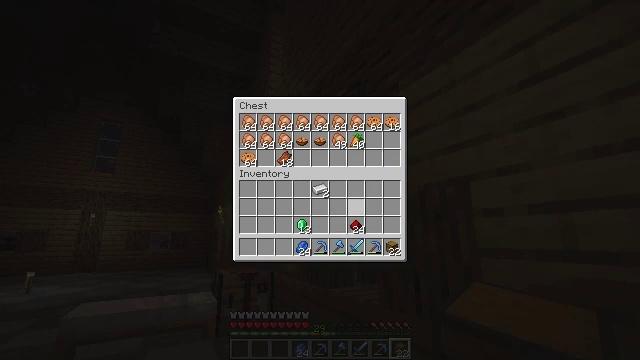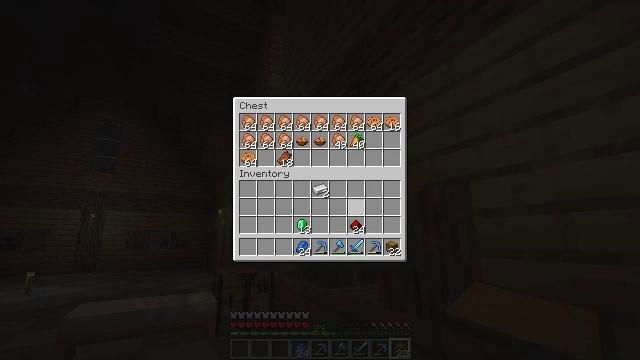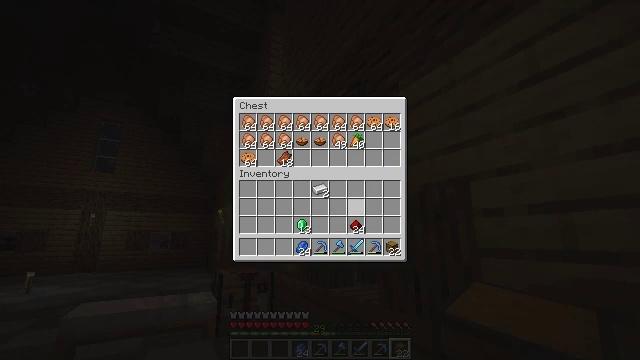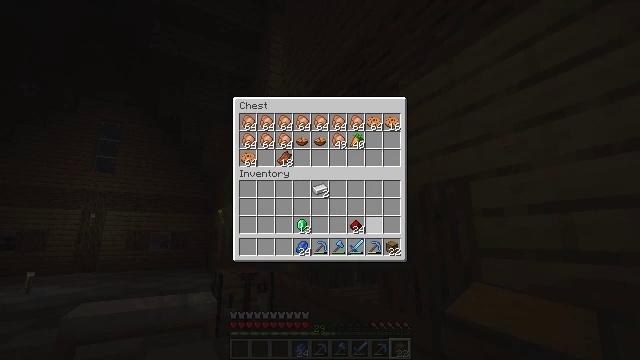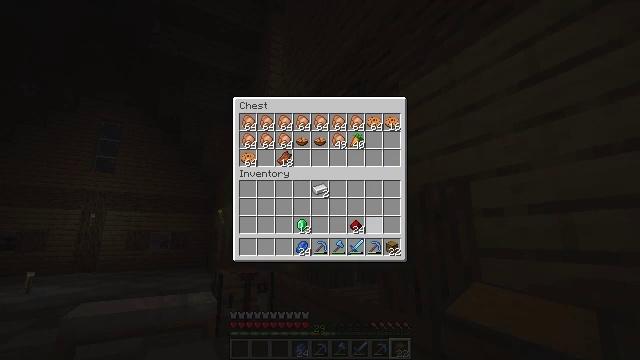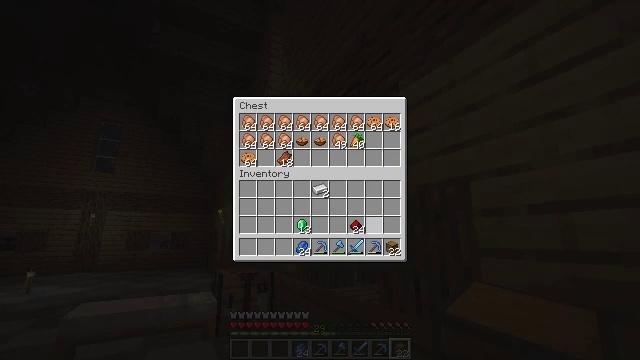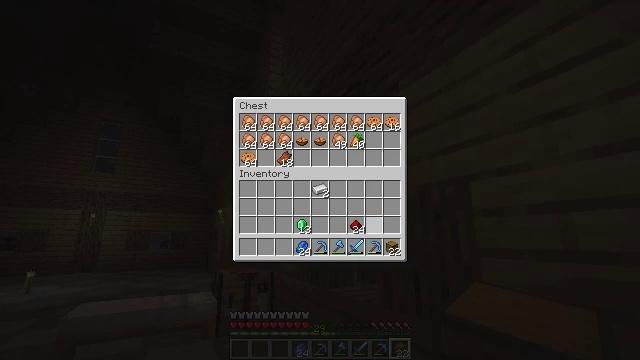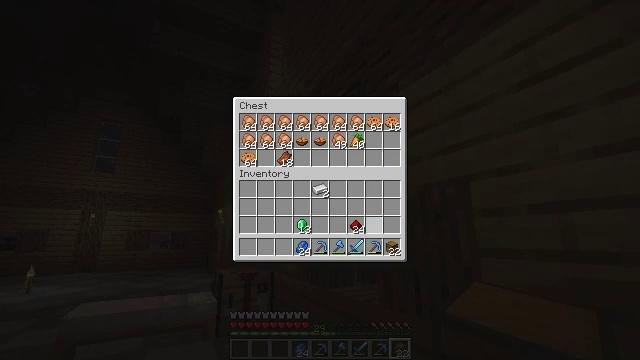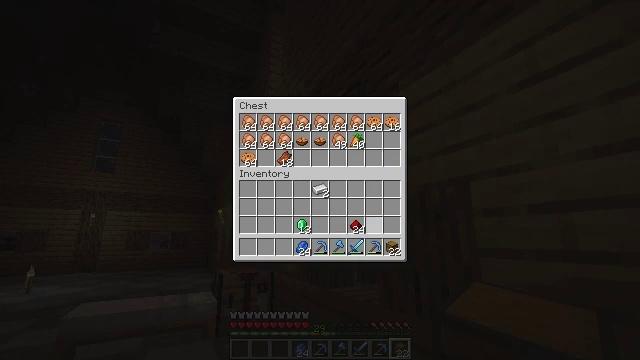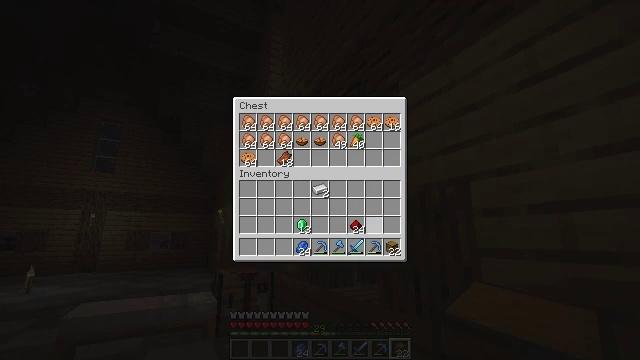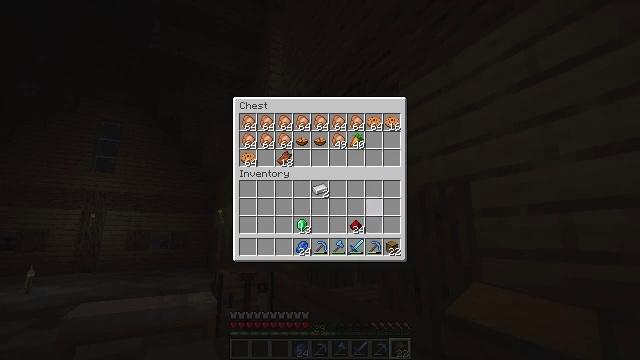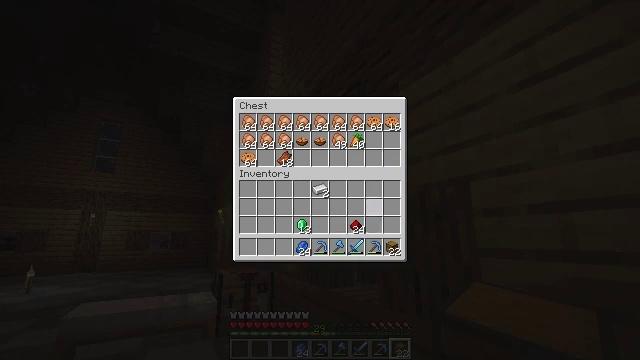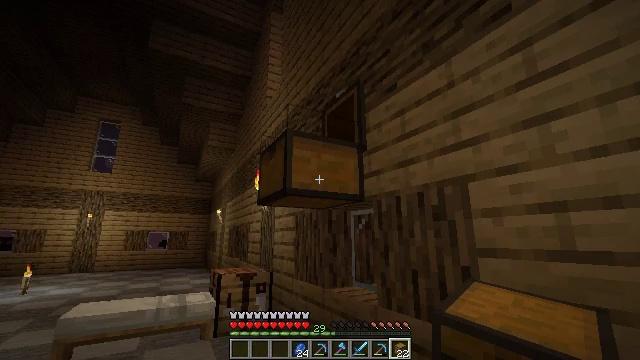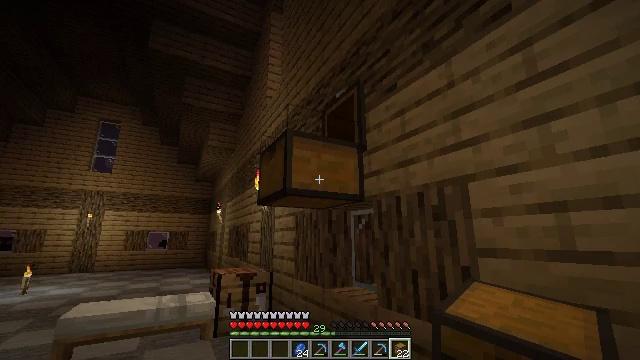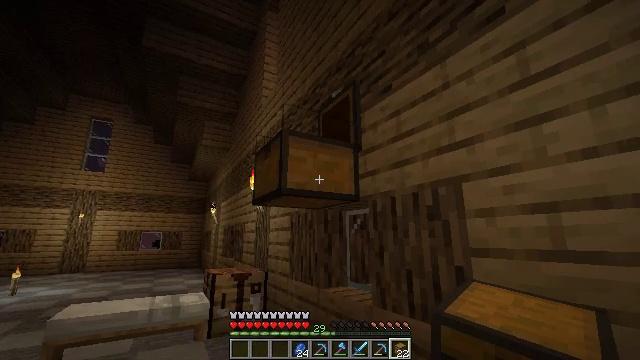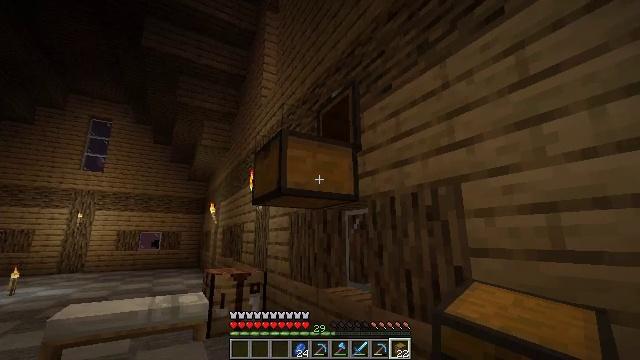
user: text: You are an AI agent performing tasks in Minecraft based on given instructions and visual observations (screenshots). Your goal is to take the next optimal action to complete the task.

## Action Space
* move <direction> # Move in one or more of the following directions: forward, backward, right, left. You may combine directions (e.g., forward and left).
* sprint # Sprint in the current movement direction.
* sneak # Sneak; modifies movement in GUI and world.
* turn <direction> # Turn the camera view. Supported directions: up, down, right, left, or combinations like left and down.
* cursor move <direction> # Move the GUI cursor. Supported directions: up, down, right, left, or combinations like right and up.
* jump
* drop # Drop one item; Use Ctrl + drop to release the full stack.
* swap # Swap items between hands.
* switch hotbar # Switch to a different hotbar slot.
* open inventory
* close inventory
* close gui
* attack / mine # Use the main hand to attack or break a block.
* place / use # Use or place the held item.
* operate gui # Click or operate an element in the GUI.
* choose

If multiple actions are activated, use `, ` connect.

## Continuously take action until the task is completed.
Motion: motion action
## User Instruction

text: Make an apple using the crafting interface.
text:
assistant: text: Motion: no_op
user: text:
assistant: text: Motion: no_op
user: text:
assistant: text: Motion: cursor move right
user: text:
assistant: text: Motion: no_op
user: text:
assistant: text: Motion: no_op
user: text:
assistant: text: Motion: no_op
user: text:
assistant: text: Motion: no_op
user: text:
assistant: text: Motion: no_op
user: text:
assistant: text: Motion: no_op
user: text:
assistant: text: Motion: no_op
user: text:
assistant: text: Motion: no_op
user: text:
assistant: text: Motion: no_op
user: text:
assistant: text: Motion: close gui
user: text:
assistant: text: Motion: turn right
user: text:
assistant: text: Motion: no_op
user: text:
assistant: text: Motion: no_op
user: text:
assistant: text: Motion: no_op
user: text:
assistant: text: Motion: no_op
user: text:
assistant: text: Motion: turn left and down
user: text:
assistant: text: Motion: turn left and down
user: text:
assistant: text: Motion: turn left and down
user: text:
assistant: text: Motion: turn left and down
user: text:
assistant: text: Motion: turn left and down
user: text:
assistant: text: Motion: move forward, turn left and down
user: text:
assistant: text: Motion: move forward, turn left
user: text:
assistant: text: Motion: move forward, turn left
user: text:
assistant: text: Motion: move forward, turn right
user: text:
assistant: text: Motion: move forward
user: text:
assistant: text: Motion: move forward
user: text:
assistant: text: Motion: move forward, sprint